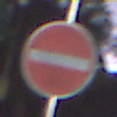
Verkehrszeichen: VerbotDerEinfahrt
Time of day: Night
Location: Outdoor (Suburban)
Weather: PartlyCloudy
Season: NotSpecified
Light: Artificial